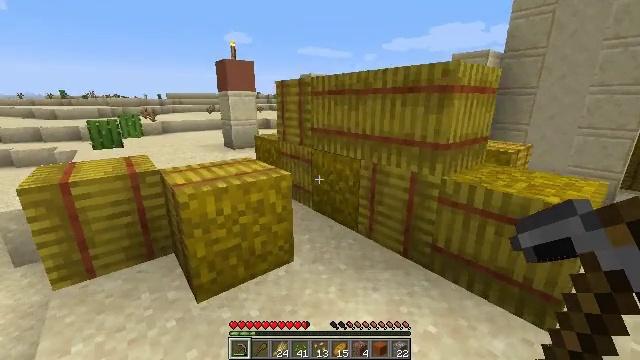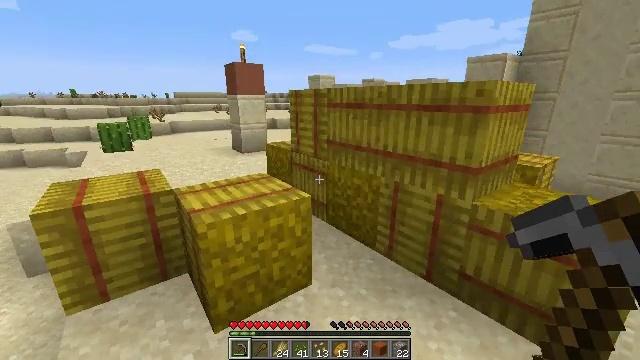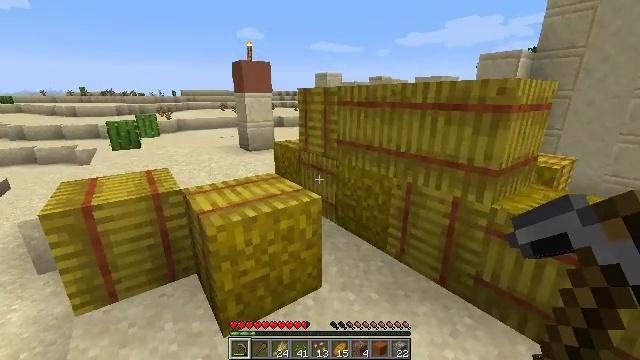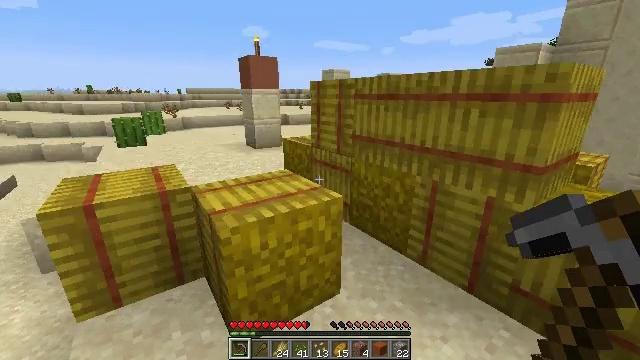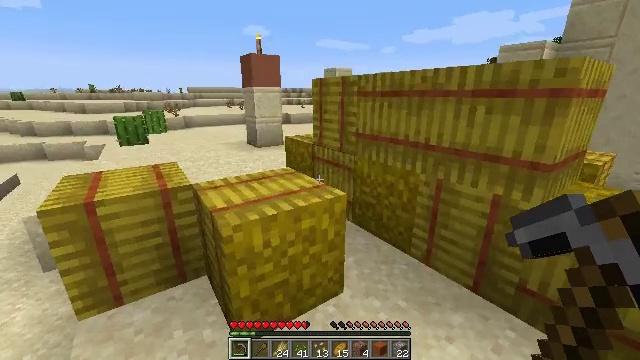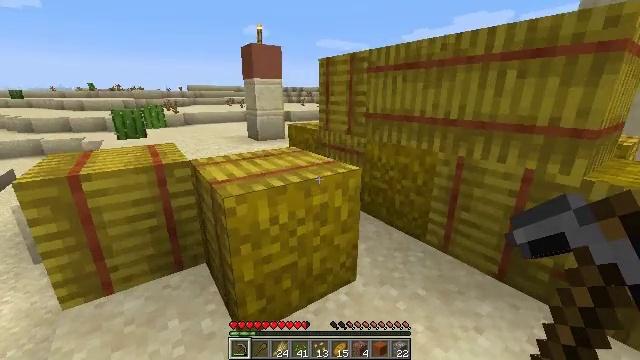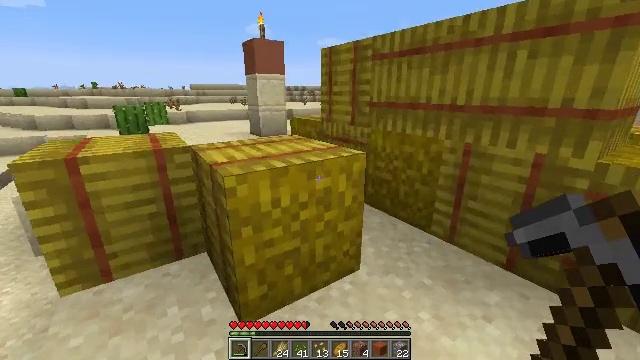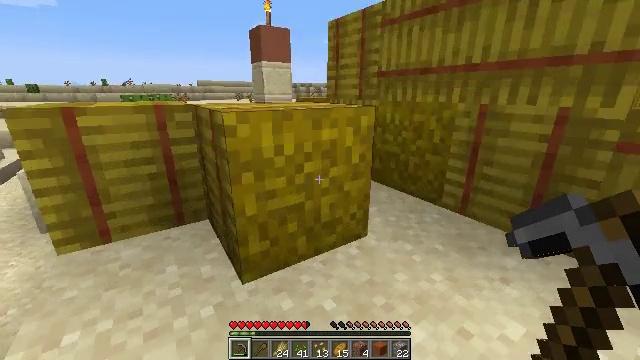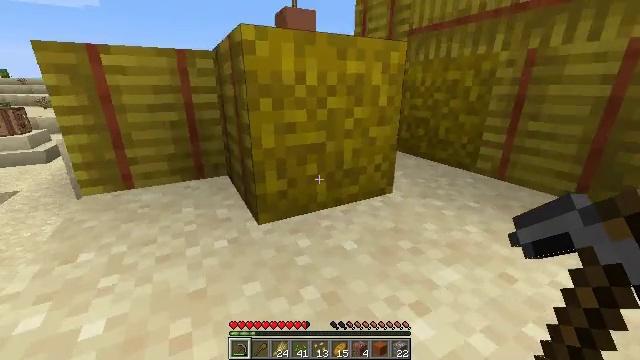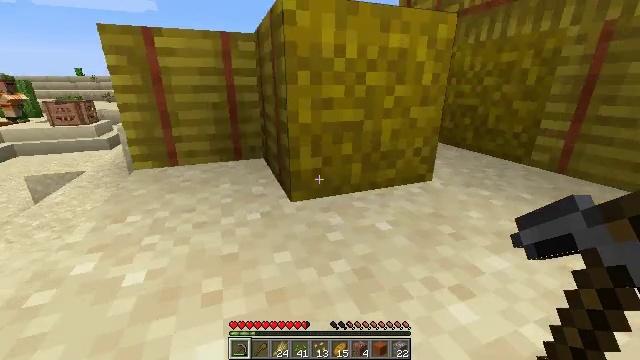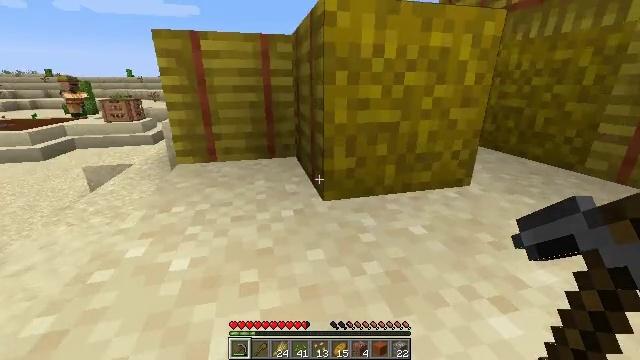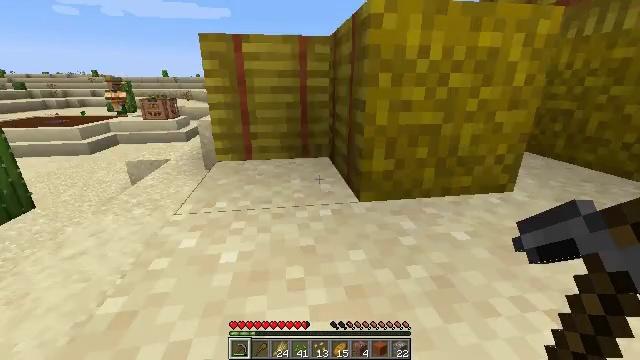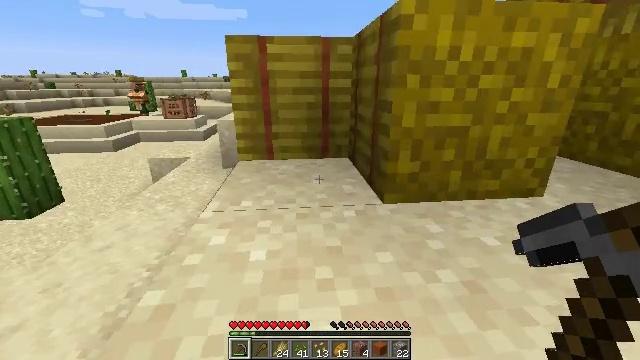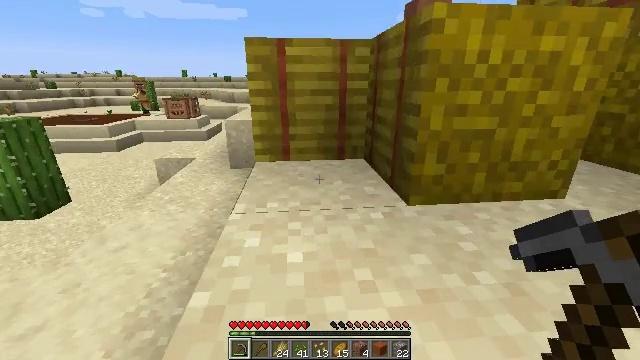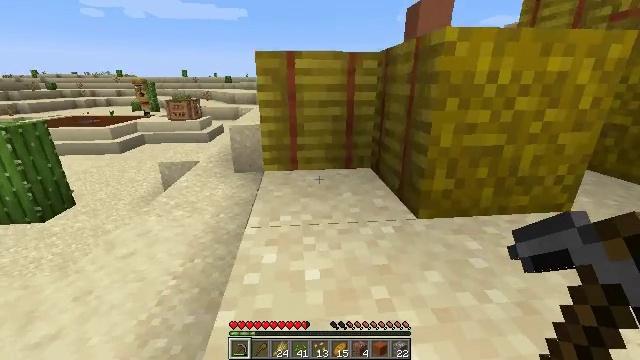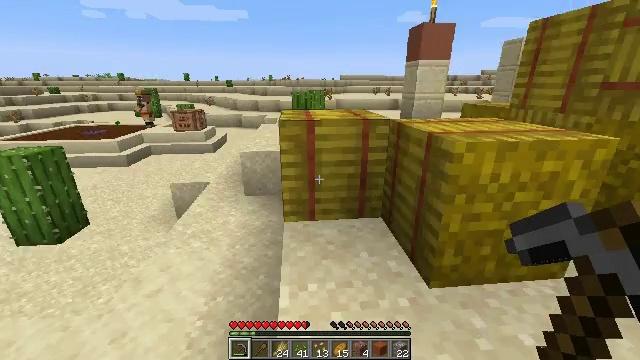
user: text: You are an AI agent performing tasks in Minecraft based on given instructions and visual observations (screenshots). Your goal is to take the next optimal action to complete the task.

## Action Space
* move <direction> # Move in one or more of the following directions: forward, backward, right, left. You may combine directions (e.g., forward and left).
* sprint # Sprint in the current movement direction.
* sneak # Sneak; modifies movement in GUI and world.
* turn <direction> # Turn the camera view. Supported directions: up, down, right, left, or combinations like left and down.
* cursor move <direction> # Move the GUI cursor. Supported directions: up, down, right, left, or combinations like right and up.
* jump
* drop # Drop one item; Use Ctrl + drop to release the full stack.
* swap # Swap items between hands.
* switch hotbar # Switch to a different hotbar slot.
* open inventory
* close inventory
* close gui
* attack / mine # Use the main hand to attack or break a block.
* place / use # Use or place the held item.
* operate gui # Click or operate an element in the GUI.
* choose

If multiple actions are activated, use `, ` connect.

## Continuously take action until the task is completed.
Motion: motion action
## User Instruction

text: Harvest the melon stem from your garden.
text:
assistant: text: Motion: move forward and move left, turn left, jump
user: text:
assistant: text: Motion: move forward and move left, turn left
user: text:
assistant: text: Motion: move forward and move left
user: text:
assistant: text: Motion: move forward
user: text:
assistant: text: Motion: move forward
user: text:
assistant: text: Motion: move forward
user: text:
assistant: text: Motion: move forward, turn left
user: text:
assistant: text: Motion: move forward, turn left
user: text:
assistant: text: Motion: move forward and move left, turn left
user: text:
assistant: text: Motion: move forward and move left, turn left
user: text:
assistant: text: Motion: move forward and move left, turn left
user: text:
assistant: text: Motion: move forward and move left, turn left
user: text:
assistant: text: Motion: move forward and move left
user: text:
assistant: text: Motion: move forward and move left, jump
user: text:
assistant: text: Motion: move forward and move left, jump
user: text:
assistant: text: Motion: move forward and move left, jump
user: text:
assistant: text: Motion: move forward and move left, jump
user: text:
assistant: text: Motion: move forward and move left, jump
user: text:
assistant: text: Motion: move forward
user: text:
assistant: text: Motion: move forward
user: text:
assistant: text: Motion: move forward
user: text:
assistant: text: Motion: move forward
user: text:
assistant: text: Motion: move forward and move right
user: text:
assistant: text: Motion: move forward and move right
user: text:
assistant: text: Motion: move forward and move right
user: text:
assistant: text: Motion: move forward and move right
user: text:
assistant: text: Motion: move forward and move right
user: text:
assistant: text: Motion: move forward and move right
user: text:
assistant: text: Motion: move right
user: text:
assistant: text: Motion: move right